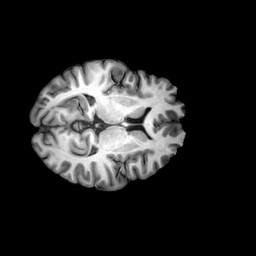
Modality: T1w
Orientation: axial
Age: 36
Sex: female
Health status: ill